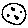
Label: moon